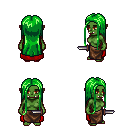
a pixel art fantasy rpg character, female body template, orc, green skin, red cape, robe skirt, green extra-long hairstyle, dagger, four views (front, back, left, right), 2x2 character sprite sheet, small pixel art, hard edges, no anti-aliasing